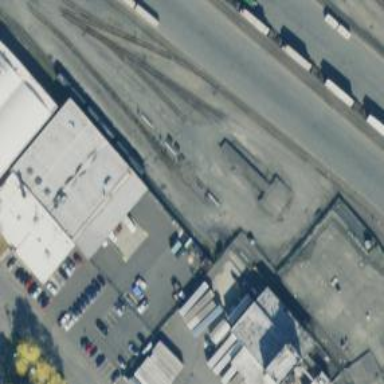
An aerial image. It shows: Railway yard in service.